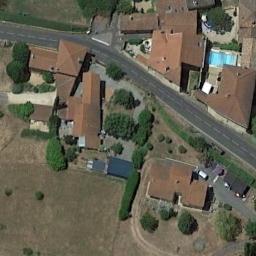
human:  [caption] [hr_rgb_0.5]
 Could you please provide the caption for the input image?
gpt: Medium sized residential areas have different orientations .

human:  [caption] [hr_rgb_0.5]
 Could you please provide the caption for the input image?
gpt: There are many buildings of different shapes and sizes in medium residential area .

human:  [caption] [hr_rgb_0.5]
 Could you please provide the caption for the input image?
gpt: The medium residential is on the grass next to the road .

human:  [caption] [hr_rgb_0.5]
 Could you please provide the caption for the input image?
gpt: The medium residential area has some orange houses and trees and a road goes through the medium residential area .

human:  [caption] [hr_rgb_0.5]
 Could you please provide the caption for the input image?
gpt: There are some brown buildings on yellow lawns on the medium residential area .